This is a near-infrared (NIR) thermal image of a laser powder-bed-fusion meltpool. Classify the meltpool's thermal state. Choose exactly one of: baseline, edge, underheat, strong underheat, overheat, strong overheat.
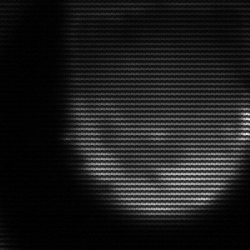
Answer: edge